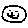
Label: smiley face